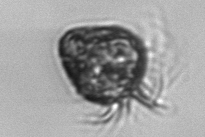
Label: Strombidium_morphotype2